Aerial crown-view tile of a tropical tree (Barro Colorado Island, Panama), acquired 20240716:
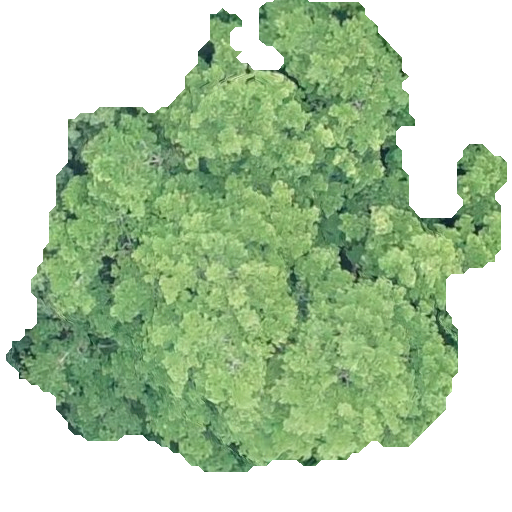
Species: Terminalia amazonia
GBIF accepted scientific name: Terminalia amazonica
Crown area: 242.383 m²